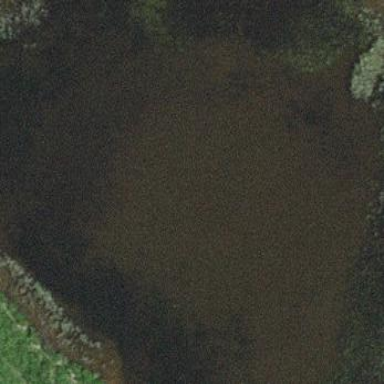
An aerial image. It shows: Serene pond surrounded by nature.